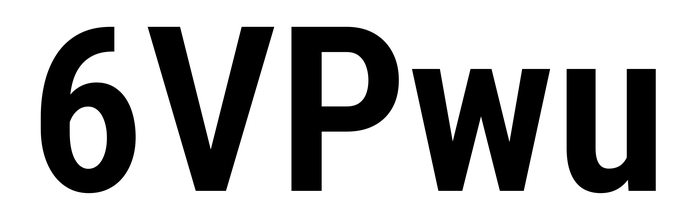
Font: Roboto_Condensed_SemiBold